Question: I'm trying to make a drawer that slides out from under the row when it is clicked. I've got it all working except that I can't get the zposition set. I've tried several different ways but its not working for me. I could line the view up with the bottom of the row but the animation still happens on top of the stack.
I'm sure I'm missing something obvious. Is this even possible?
My code is here: <URL>
(gist updated with thattyson's answer)

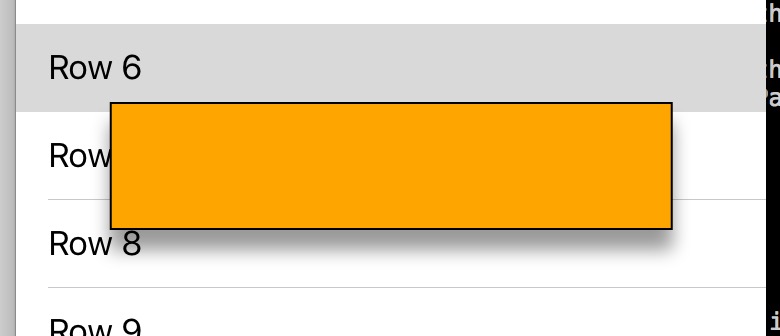
Answer: Fortunately it looks like UITableView moves the selected cell to the top of the stack (z-index) when you select it so you just need a reference to the cell:
'''
func tableView(tableView: UITableView, didSelectRowAtIndexPath indexPath: NSIndexPath) {
tableView.deselectRowAtIndexPath(indexPath, animated: true)
let drawerView = UIView(frame: CGRectMake(0, 50, 200, 200))
drawerView.backgroundColor = UIColor.purpleColor()
// TODO: set the frame based on the location of the selectedCell
let selectedCell = tableView.cellForRowAtIndexPath(indexPath)
selectedCell?.superview?.insertSubview(drawerView, belowSubview: selectedCell!)
// TODO: Add super slick animation
}
'''
Your view should appear behind the selected cell.